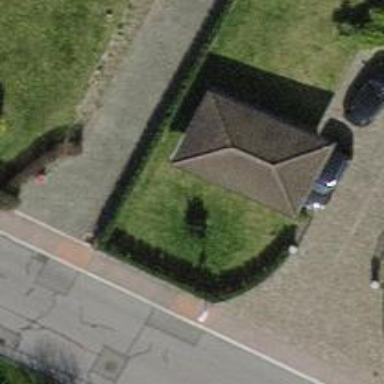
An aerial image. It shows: Garage.